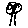
Label: tree